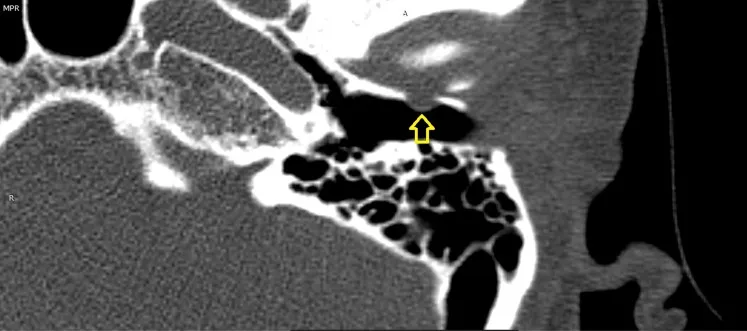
Radiological image of the temporal bone showing defect at anterior wall of bony ear canal. . Image credit: Theresa Teoh.
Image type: radiology (ct)